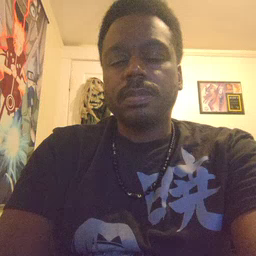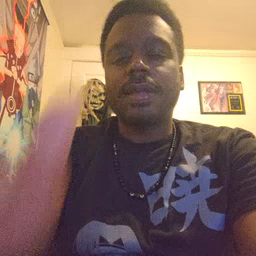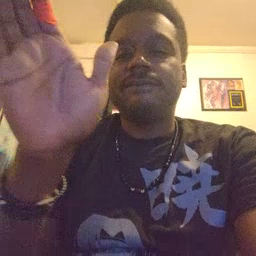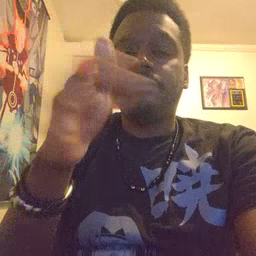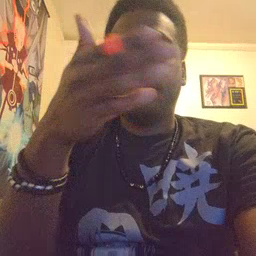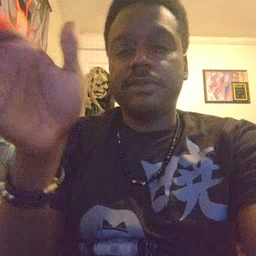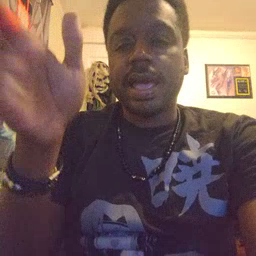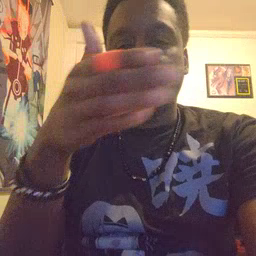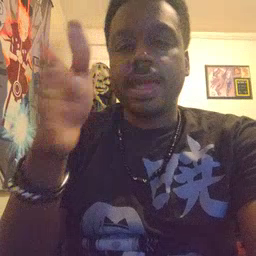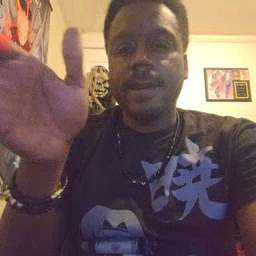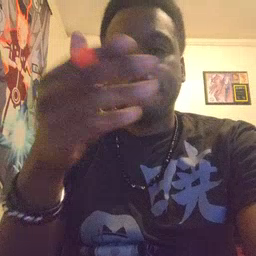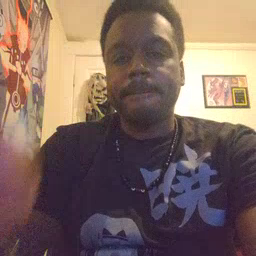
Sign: flag